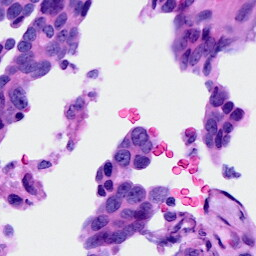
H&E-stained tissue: Ovarian